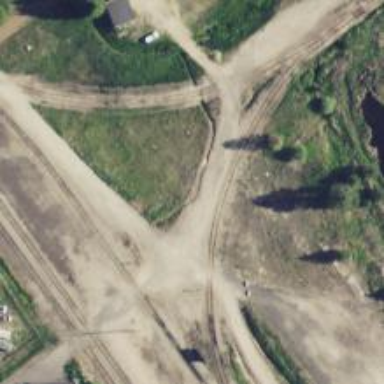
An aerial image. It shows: Abandoned railway.